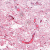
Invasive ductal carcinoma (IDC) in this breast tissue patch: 0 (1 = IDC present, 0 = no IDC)